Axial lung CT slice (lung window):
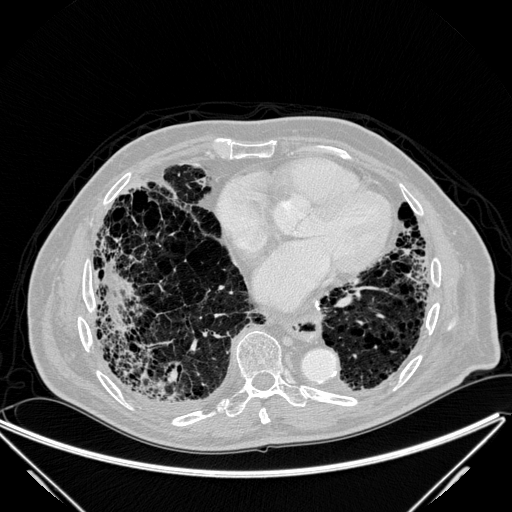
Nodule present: no